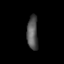
Tissue: prostate
Cell type: Fibroblasts
Senescence score: 0.7762
Nuclear area (px): 361
Mean DAPI intensity: 85.543